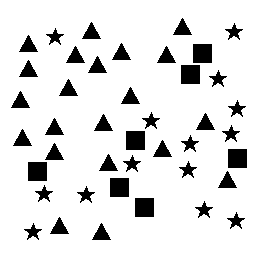
Squares: 7
Triangles: 21
Stars: 14
Total shapes: 42